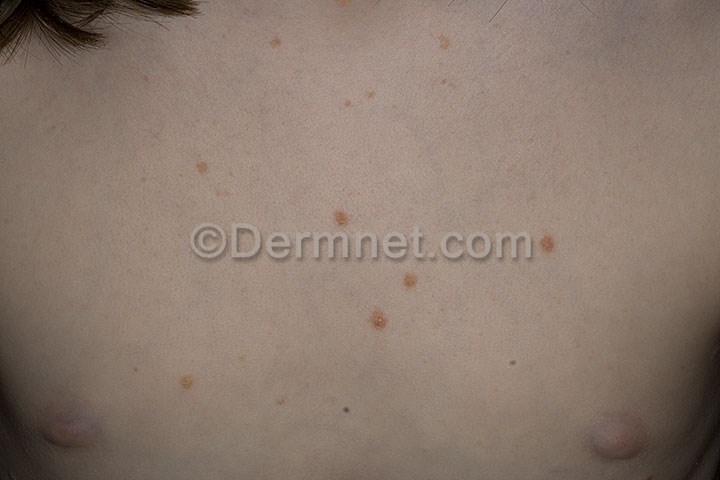
Disease: Psoriasis pictures Lichen Planus and related diseases